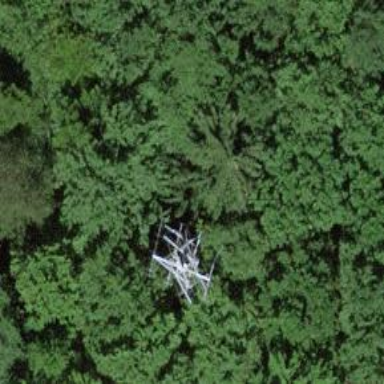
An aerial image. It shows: Man-made mast used for communication purposes.